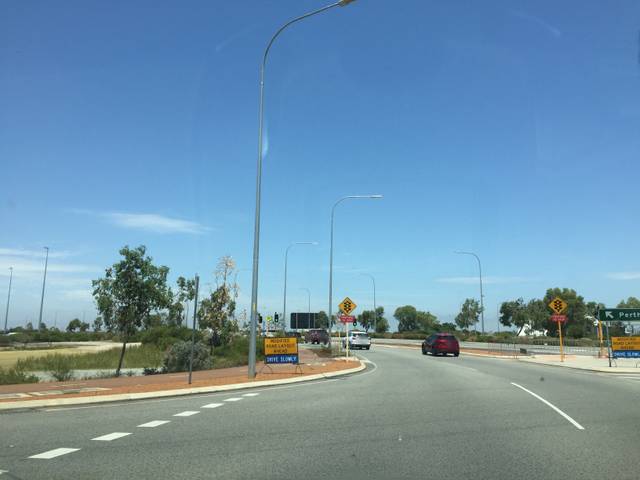
Region: Australia
Coordinates: -31.949, 115.973